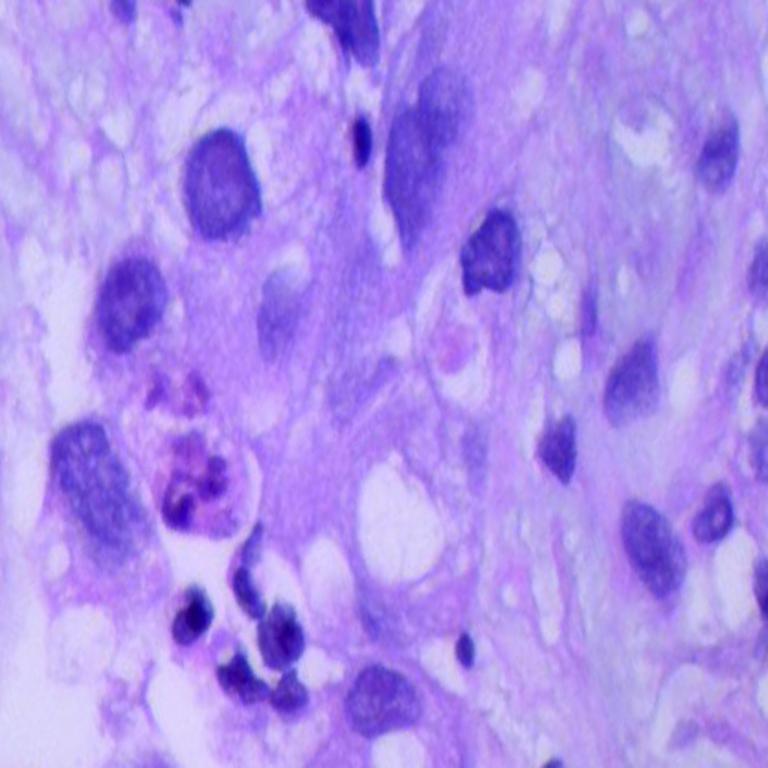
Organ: lung
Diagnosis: adenocarcinomas